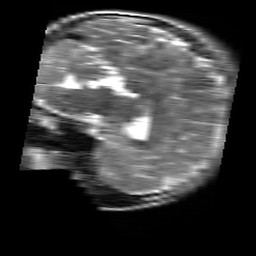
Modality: T2w
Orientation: sagittal
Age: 21
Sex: female
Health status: healthy
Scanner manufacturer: siemens
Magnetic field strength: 3 T
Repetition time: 4.01 s
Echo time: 0.116 s